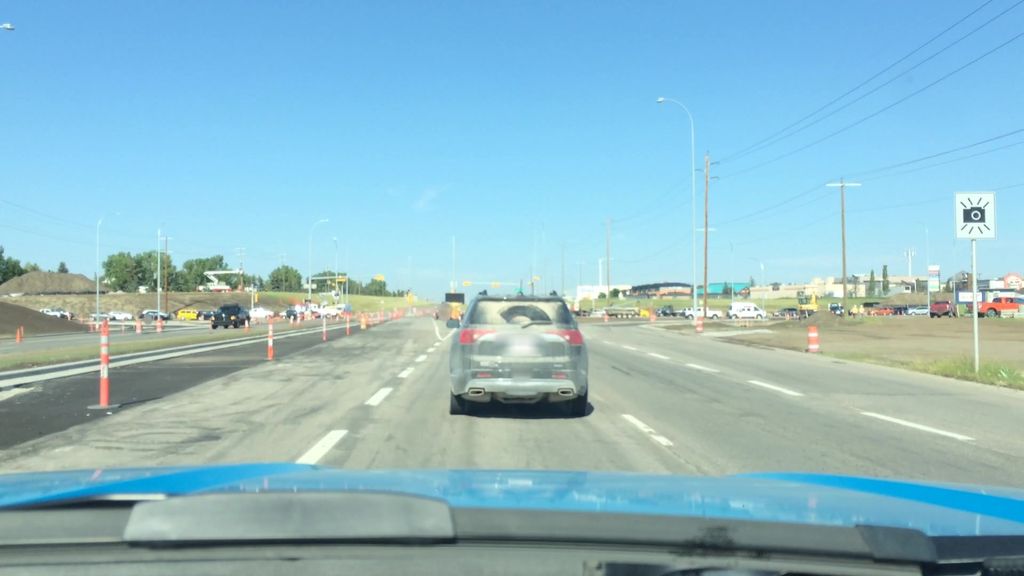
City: calgary